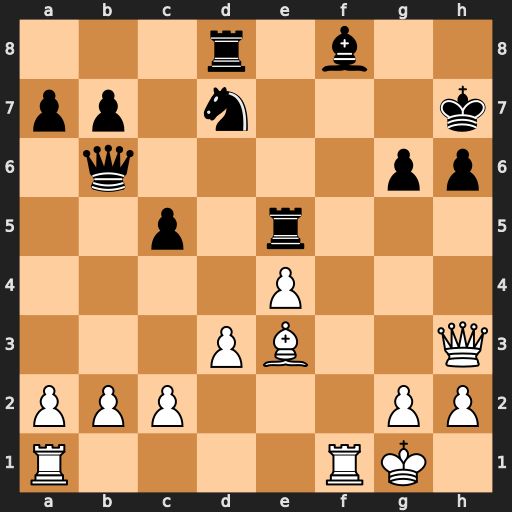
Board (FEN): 3r1b2/pp1n3k/1q4pp/2p1r3/4P3/3PB2Q/PPP3PP/R4RK1
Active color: w
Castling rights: -
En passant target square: -
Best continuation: Rf7+ Kg8 Rxd7 Rh5 Qg4